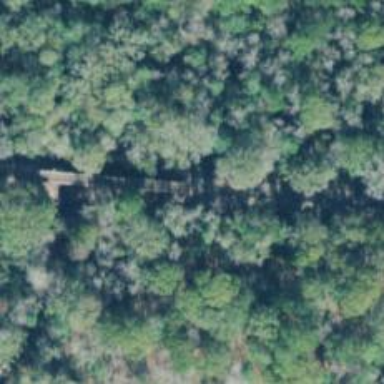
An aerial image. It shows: Railway bridge marked by milepost AN.